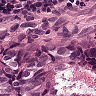
Metastatic tissue present: yes